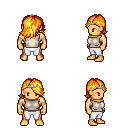
a pixel art fantasy rpg character, male body template, human, tanned skin, white sleeveless shirt, white pants, light blonde swoop hairstyle, silver tiara, four views (front, back, left, right), 2x2 character sprite sheet, small pixel art, hard edges, no anti-aliasing